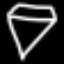
Label: diamond